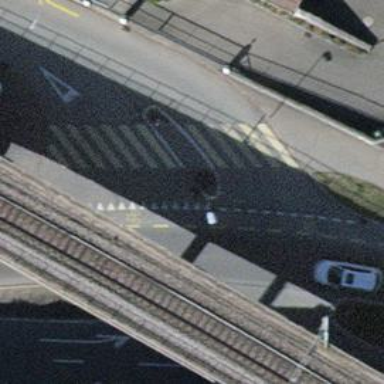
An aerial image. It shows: Zebra crossing with road island.